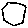
Label: hexagon